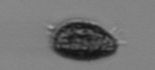
Label: Pseudochattonella_farcimen